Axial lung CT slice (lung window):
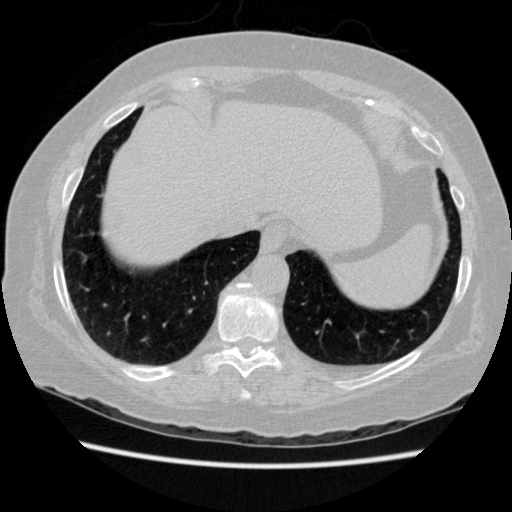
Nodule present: no